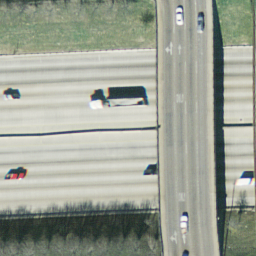
Label: overpass